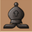
Piece: bB